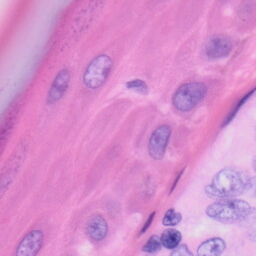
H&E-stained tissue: Skin